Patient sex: M
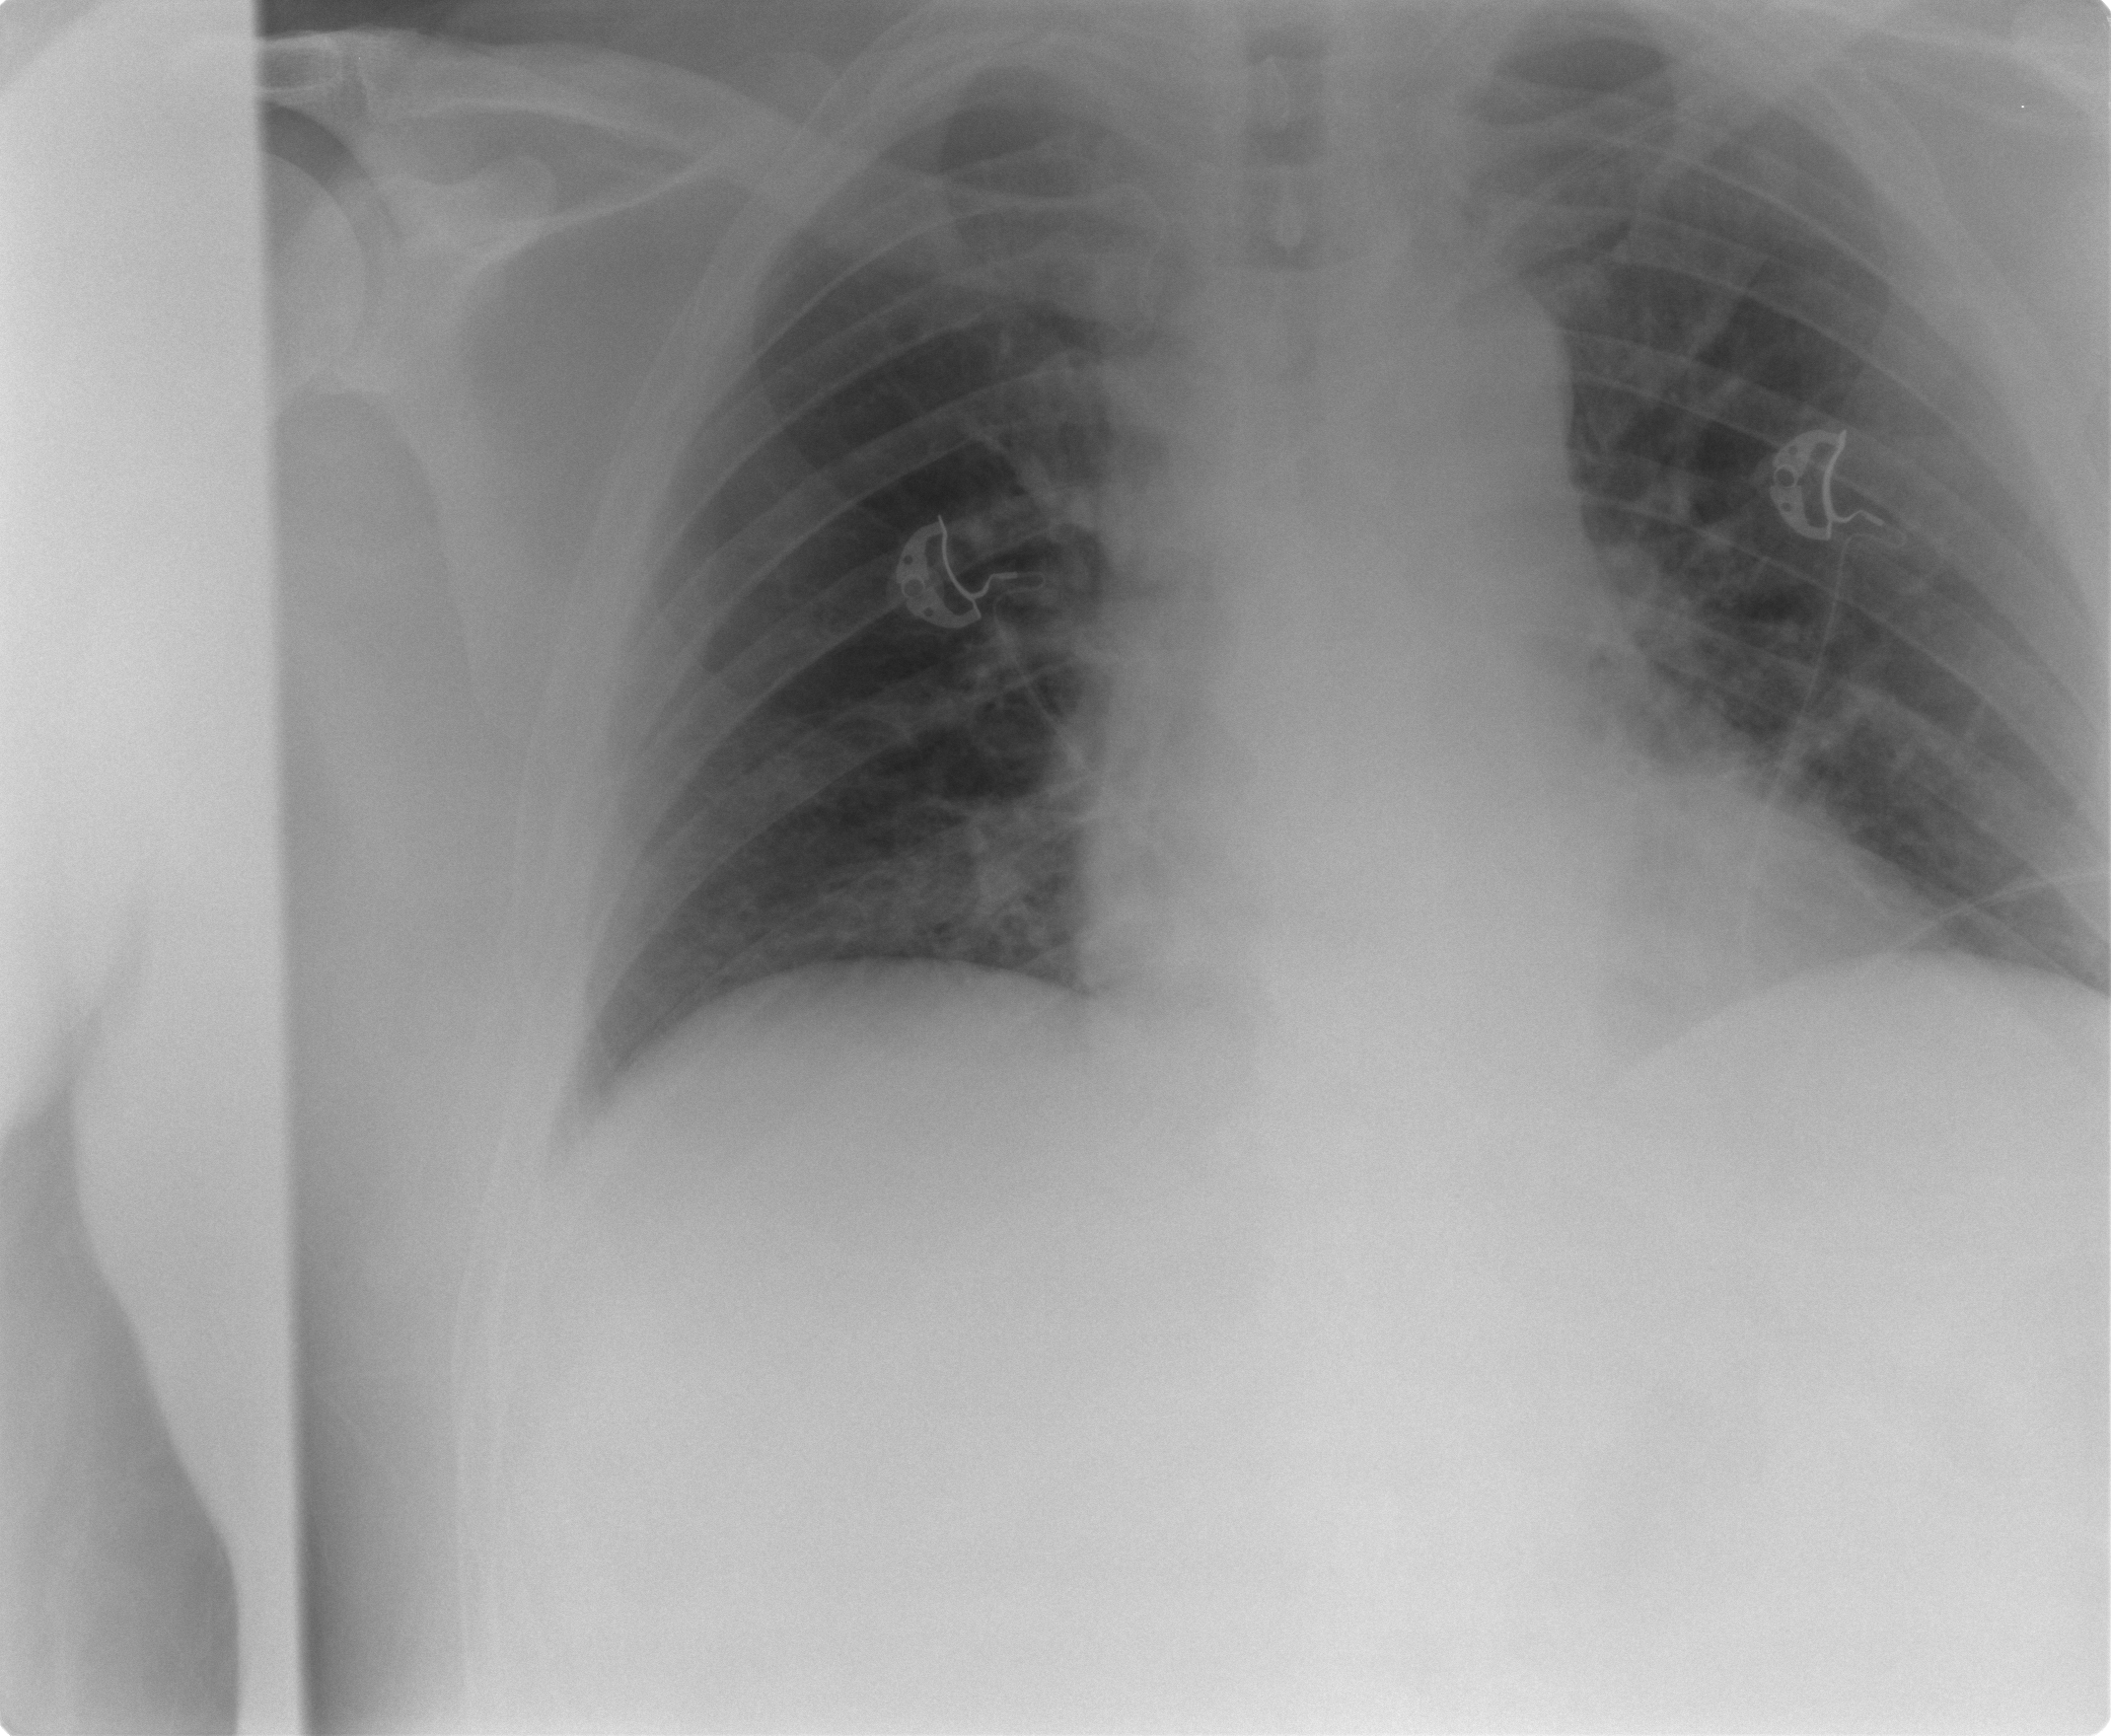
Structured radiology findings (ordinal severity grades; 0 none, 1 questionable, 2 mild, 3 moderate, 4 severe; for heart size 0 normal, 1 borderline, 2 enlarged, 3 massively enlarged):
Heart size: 0
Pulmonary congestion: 2
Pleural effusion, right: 0
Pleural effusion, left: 0
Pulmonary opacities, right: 2
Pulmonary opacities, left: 1
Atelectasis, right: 2
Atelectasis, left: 2